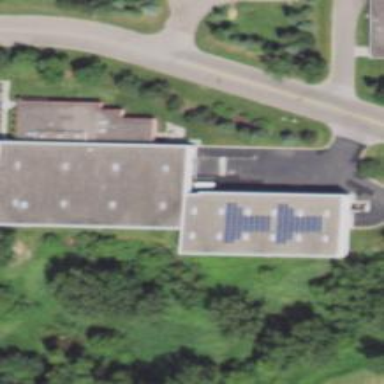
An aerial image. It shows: Building with flat roof.